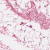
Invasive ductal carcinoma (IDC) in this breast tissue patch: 0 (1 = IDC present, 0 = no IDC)